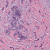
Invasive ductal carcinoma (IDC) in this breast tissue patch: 1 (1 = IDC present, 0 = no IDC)